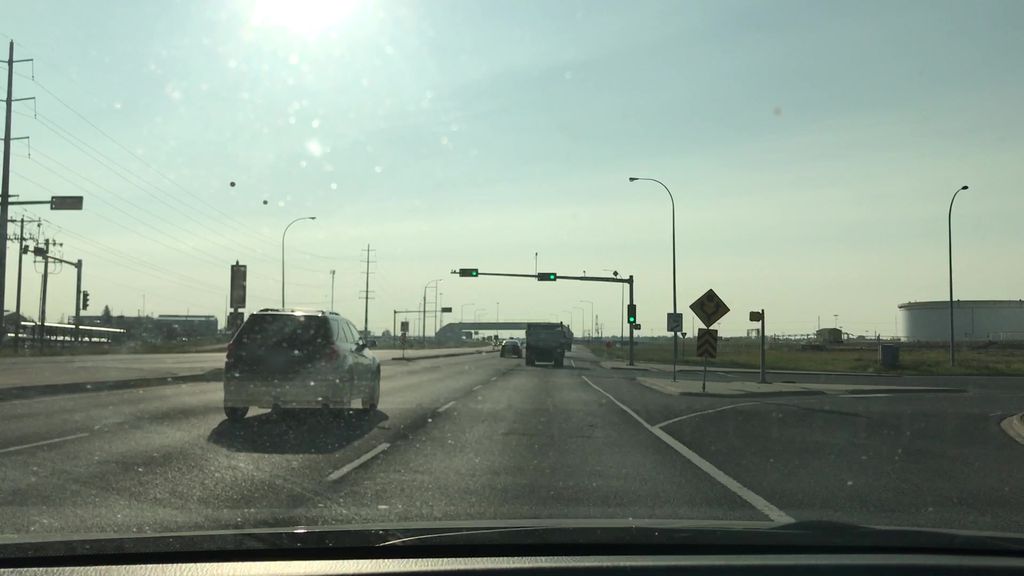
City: edmonton